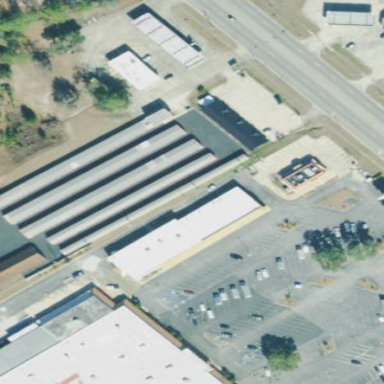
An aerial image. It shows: Commercial building.